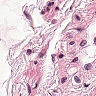
Metastatic tissue present: no